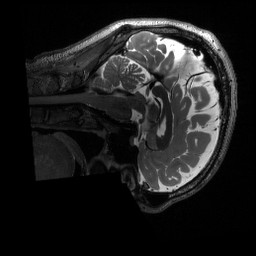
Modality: T2w
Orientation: sagittal
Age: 23
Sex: male
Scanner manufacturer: siemens
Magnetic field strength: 3 T
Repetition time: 3.2 s
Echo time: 0.563 s